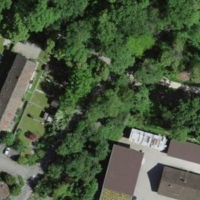
EUNIS habitat code: 53
Species observed at this site:
Allium ursinum
Prunus padus
Ilex aquifolium